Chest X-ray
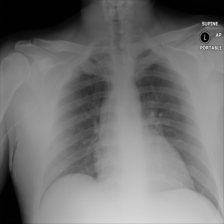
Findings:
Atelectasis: negative
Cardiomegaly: negative
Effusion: negative
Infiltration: negative
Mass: negative
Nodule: negative
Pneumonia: negative
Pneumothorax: negative
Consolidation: negative
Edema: negative
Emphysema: negative
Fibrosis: negative
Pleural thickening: negative
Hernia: negative